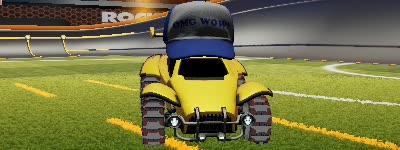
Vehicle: octane